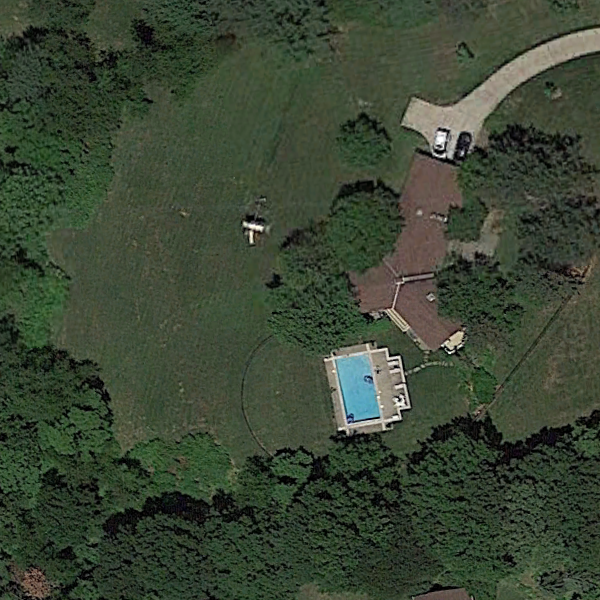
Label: SparseResidential